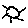
Label: sun